Field crop: maize
Growth stage: 2
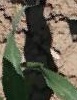
Species: maize